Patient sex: F
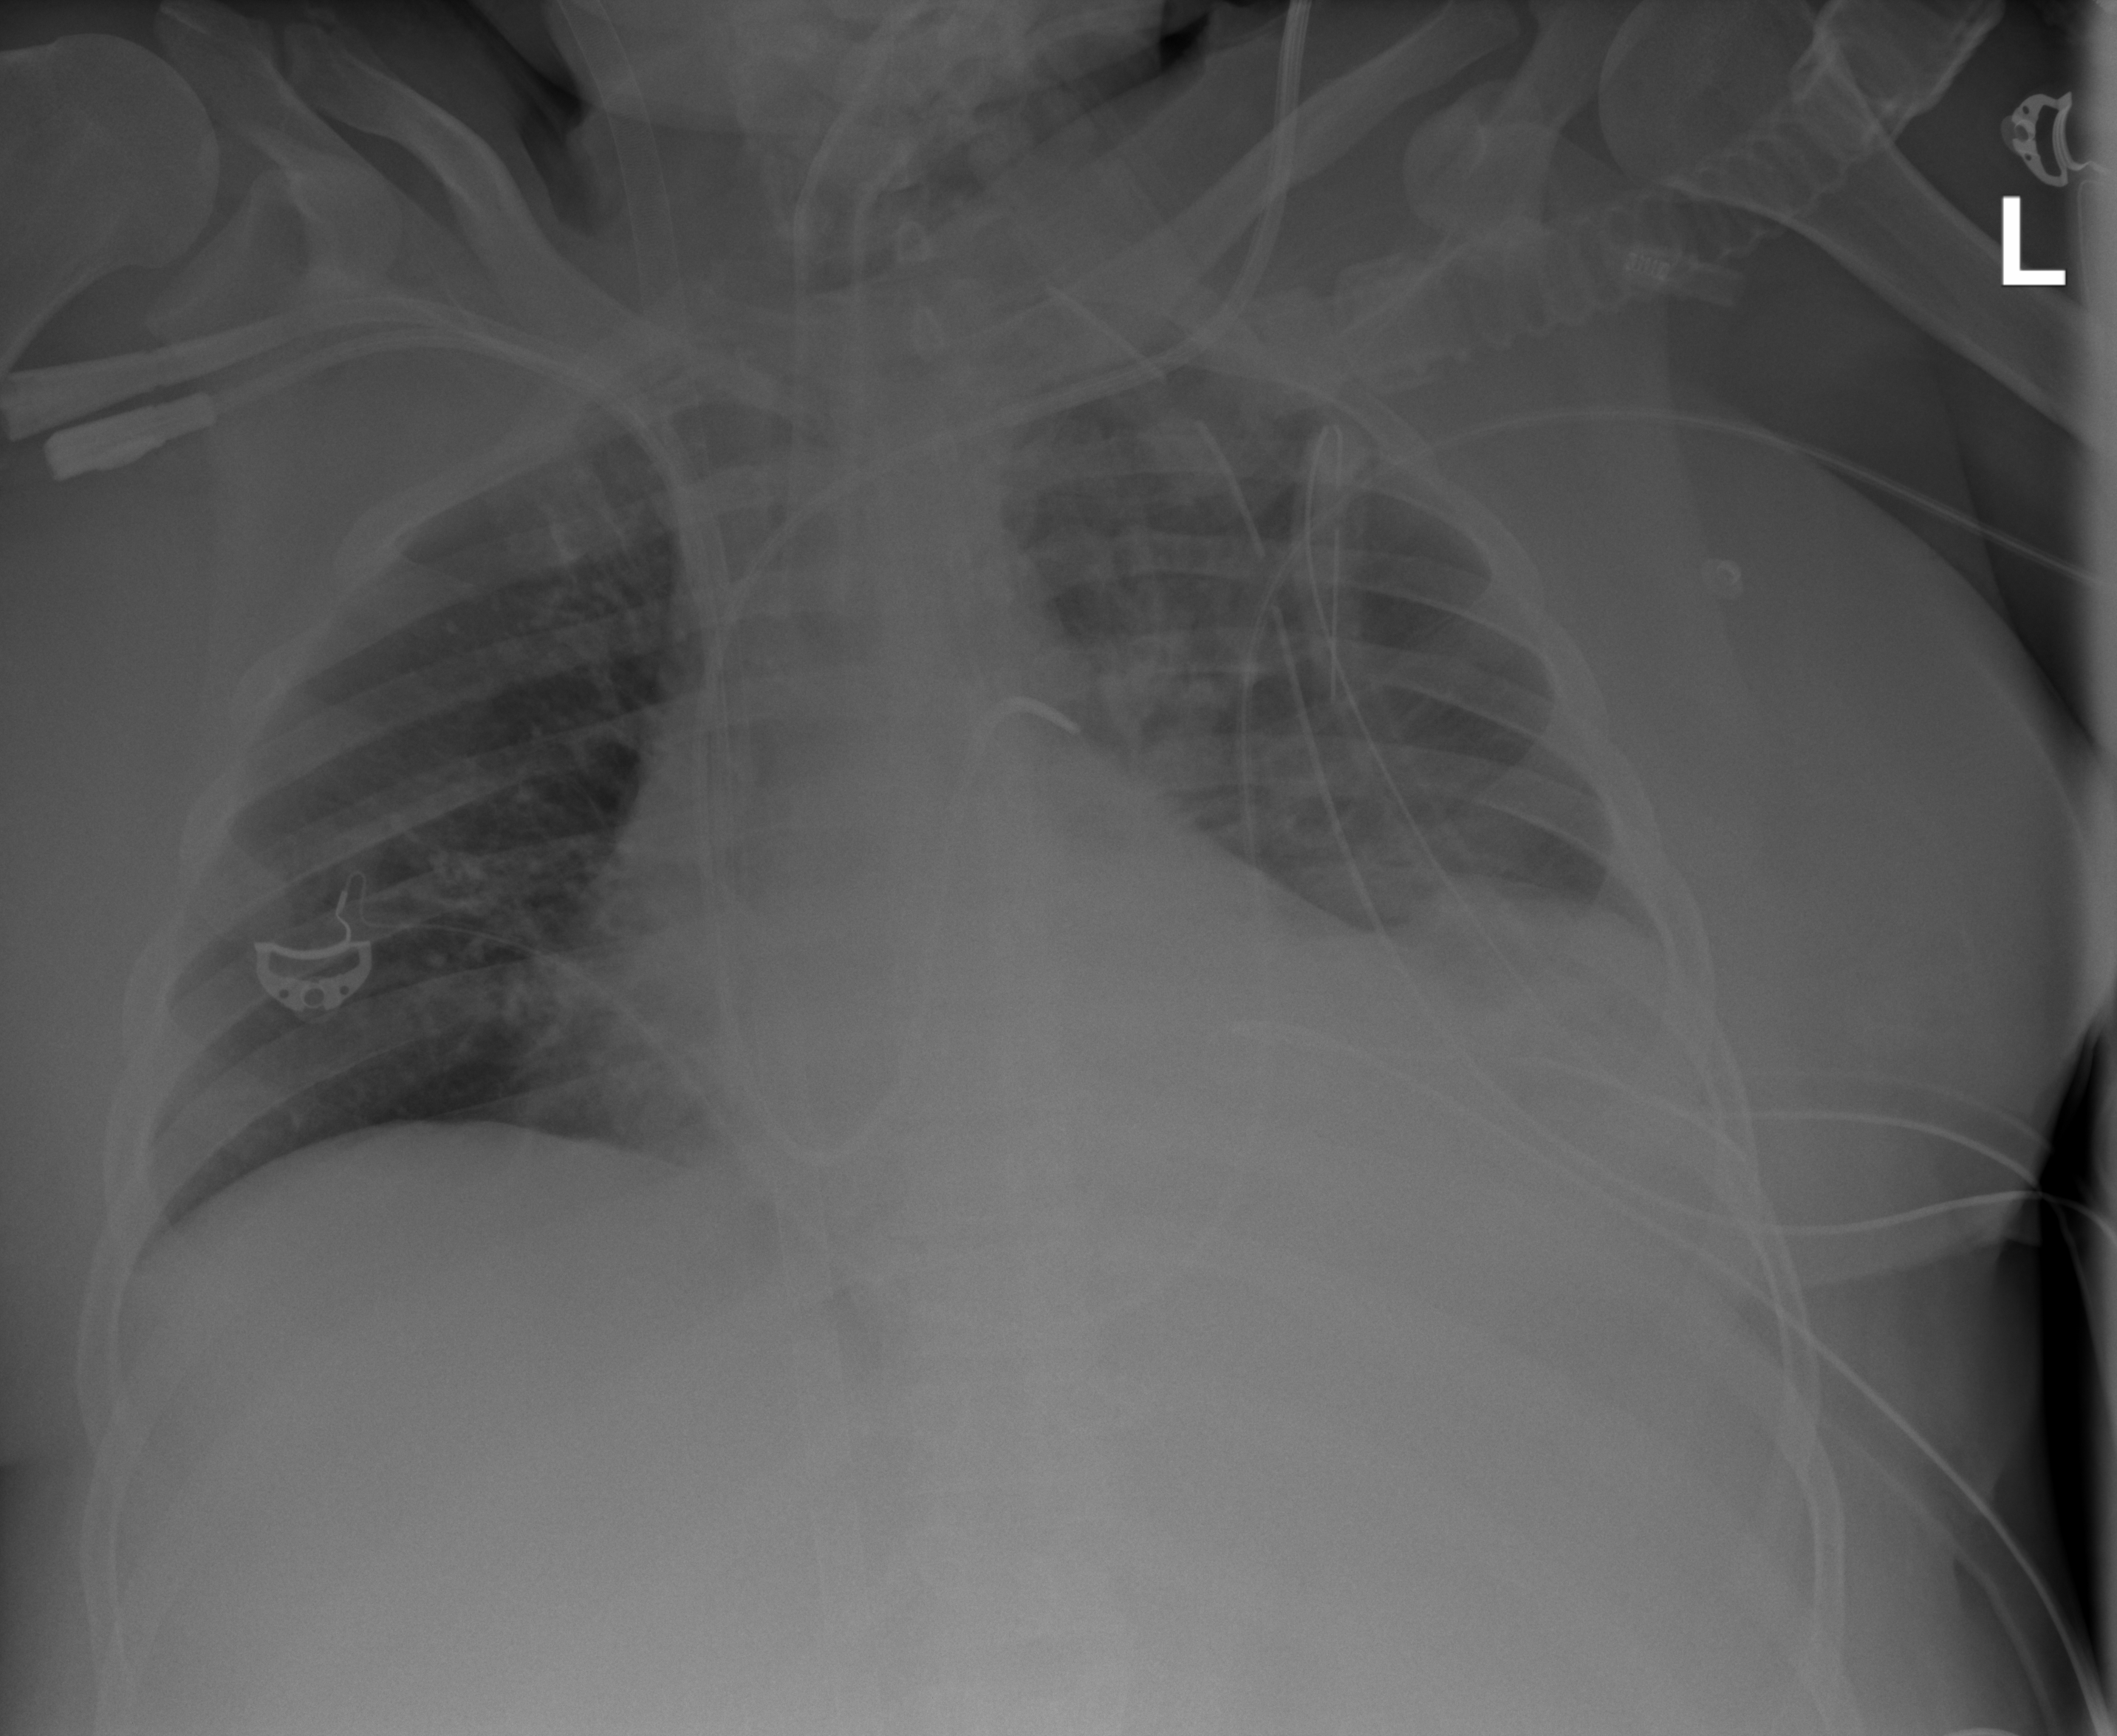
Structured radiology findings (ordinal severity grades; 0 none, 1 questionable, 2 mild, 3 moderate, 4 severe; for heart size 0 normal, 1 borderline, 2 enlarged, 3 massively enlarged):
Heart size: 2
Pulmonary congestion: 2
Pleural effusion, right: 0
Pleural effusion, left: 2
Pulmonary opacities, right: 0
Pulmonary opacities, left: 2
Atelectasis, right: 0
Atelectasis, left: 3